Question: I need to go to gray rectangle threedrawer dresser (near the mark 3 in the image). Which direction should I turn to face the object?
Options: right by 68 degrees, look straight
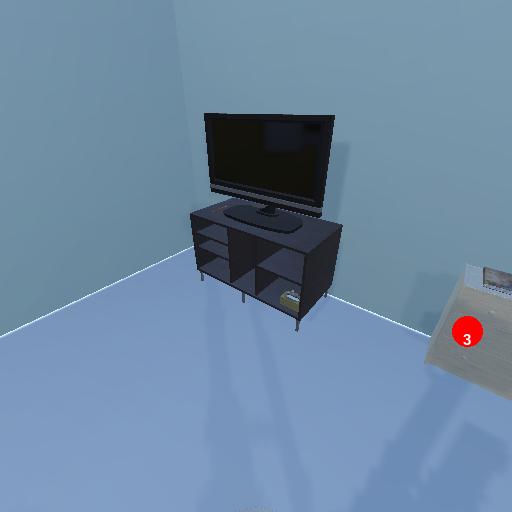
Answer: right by 68 degrees